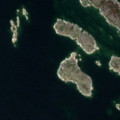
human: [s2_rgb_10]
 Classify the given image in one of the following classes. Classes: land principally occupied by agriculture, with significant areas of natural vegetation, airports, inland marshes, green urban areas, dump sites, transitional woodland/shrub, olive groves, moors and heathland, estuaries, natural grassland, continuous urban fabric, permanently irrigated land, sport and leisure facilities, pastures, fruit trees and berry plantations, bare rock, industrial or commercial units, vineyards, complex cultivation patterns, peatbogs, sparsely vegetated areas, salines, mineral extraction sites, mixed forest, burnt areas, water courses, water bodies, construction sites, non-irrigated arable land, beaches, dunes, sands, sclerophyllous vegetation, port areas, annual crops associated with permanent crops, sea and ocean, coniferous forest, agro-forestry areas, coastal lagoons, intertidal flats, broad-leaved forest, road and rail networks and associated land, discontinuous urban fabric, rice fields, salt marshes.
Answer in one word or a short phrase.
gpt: sea and ocean